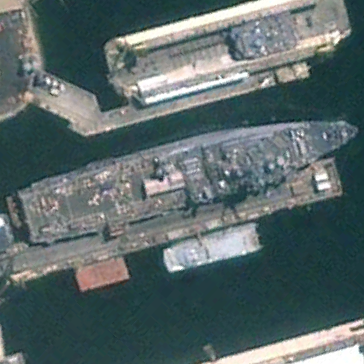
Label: combat